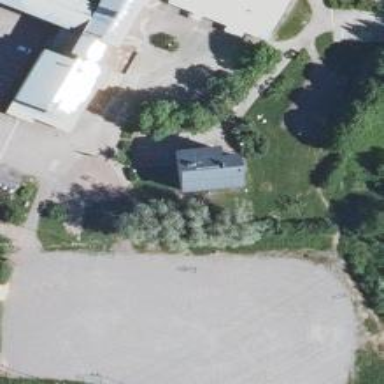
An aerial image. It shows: Kindergarten.